Question: How to read object "data" after transaction Firestore? Why is this object created for snapshot? How to copy a snapshot directly into a document or how to read object "data"?

transaction:
'''
mFirestoreRef = mFirestore.collection("item_decor").document(item_holly_id);
builder.setView(v)
.setTitle("Dobavit' element")
.setPositiveButton("Dobavit'", (dialog, which) ->
mFirestore.runTransaction((Transaction.Function<Void>) transaction -> {
DocumentSnapshot snapshot = transaction.get(mFirestoreRef);
long sumUpdateData = snapshot.getLong("sum");
int sumUpdate = (Integer) sum.getSelectedItem();
if(sumUpdateData >= sumUpdate) {
transaction.update(mFirestoreRef, "sum", sumUpdateData - sumUpdate);
DocumentReference addItemRef = mFirestore.collection("list_holly")
.document(holly.getSelectedItem().toString())
.collection("item_holly").document(snapshot.getId());
transaction.set(addItemRef, snapshot);
transaction.update(addItemRef, "sum", sumUpdate);
}
'''
Read:
'''
mFirestore.collection("list_holly").document(title.getTitle()).collection("item_holly")
.get().addOnCompleteListener(task -> {
if (task.isSuccessful()) {
for (DocumentSnapshot document : task.getResult()) {
String name = document.getString("name"); // Does not work
}
} else {
}
});
'''
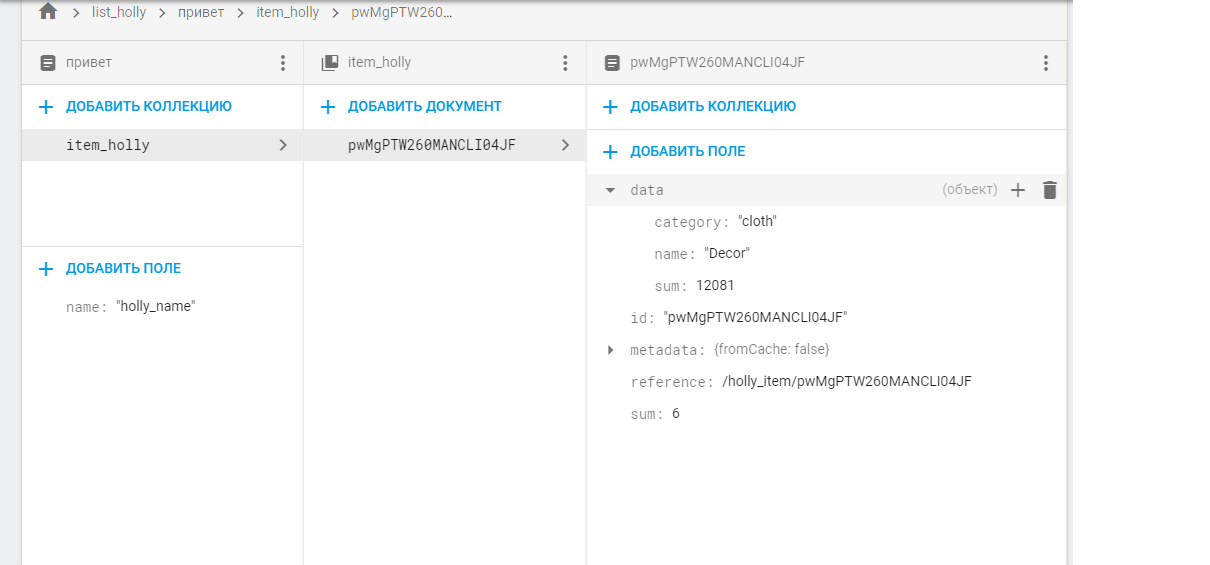
Answer: This isn't working because you are missing a property. To solve this, please change your get call with this:
'''
mFirestore.collection("list_holly")
.document(title.getTitle())
.collection("item_holly")
.get().addOnCompleteListener(task -> {
for (DocumentSnapshot document : task.getResult()) {
Map<String, Object> data = (Map<String, Object>) document.get("data");
for (Map.Entry<String, Object> entry : data.entrySet()) {
if (entry.getKey().equals("name")) {
String name = entry.getValue().toString();
Log.d("TAG", name);
}
}
}
});
'''
The output will be: 'Decor'
The 'data' property is a 'Map', so to actually get the name, you only need to iterate over that 'Map'. That's it!